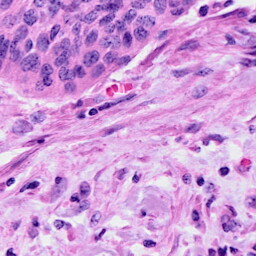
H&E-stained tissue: Cervix